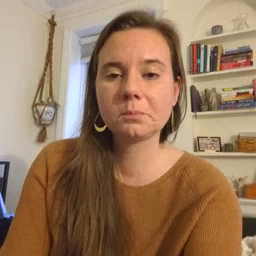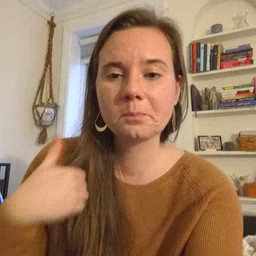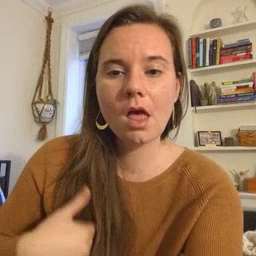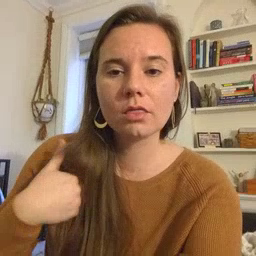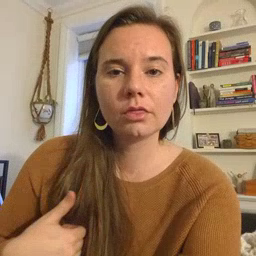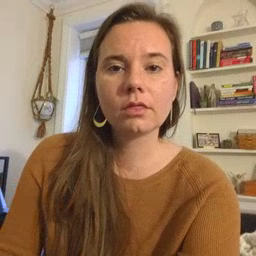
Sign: bath